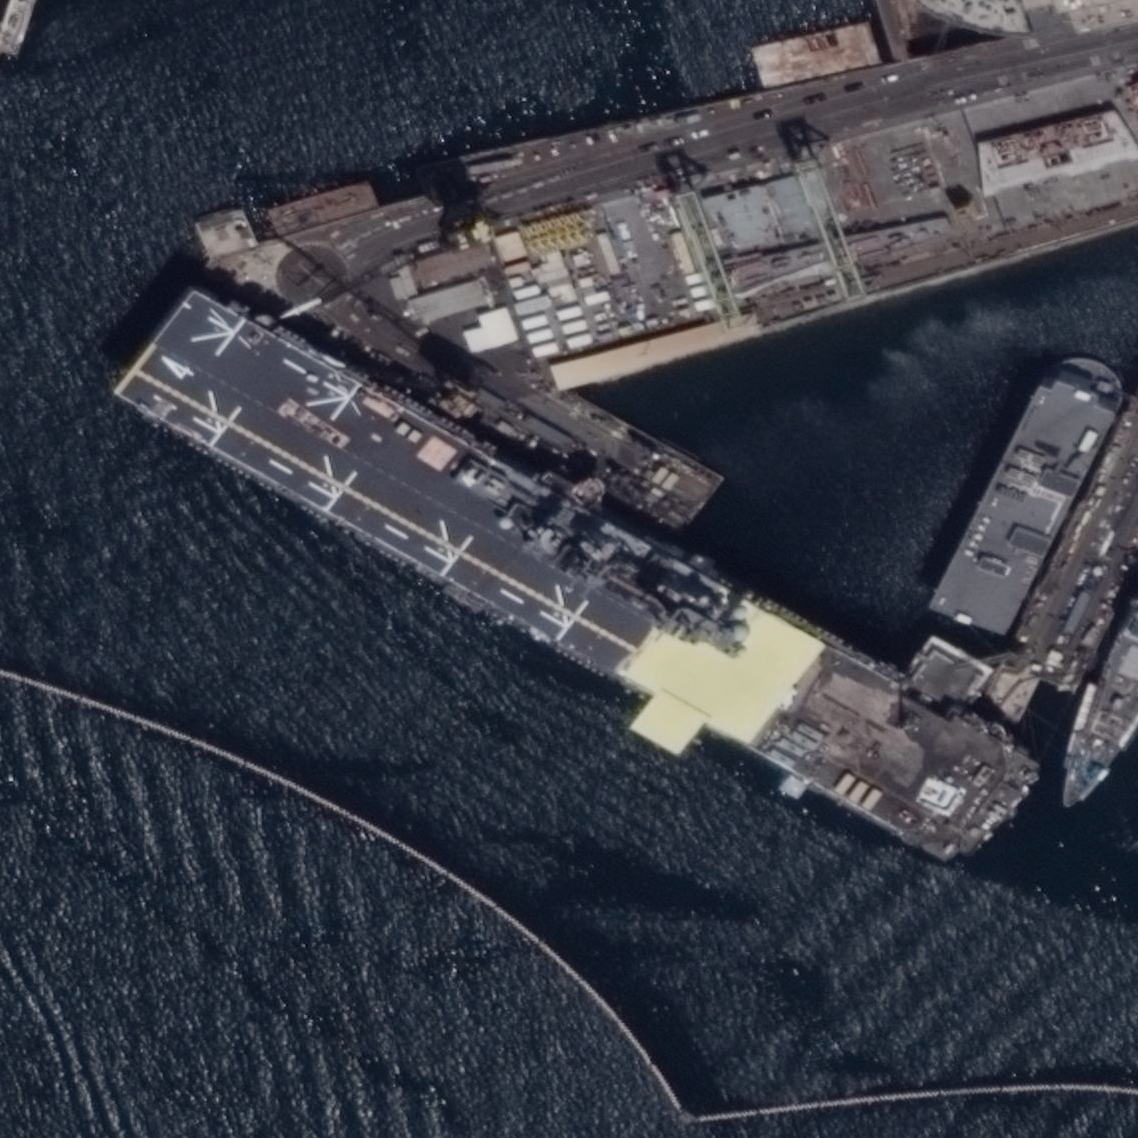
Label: assault